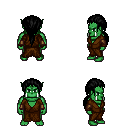
a pixel art fantasy rpg character, male body template, orc, green skin, brown robe, magenta pants, black ponytail hairstyle, cloth bracers, four views (front, back, left, right), 2x2 character sprite sheet, small pixel art, hard edges, no anti-aliasing